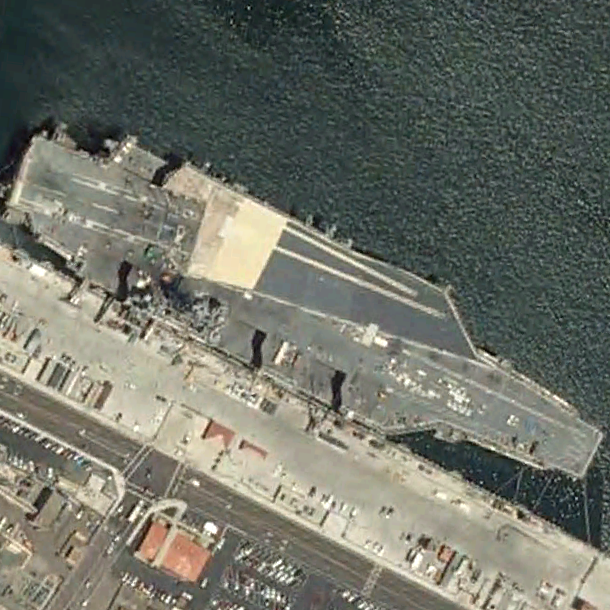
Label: aircraft_carrier